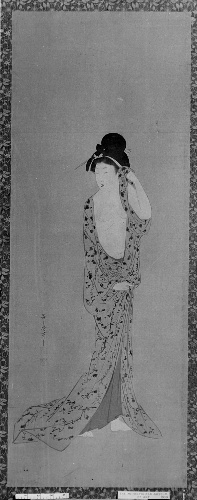
Artist: Kitagawa Utamaro
Artist bio: Japanese, ca. 1754–1806
Object type: Painting
Classification: Paintings
Medium: Painting; color on silk
Culture: Japan
Period: Edo period (1615–1868)
Dimensions: 34 3/4 x 14 1/4 in. (88.3 x 36.2 cm)
Department: Asian Art
Credit line: H. O. Havemeyer Collection, Bequest of Mrs. H. O. Havemeyer, 1929
Accession year: 1929
Repository: Metropolitan Museum of Art, New York, NY
Tags: Women